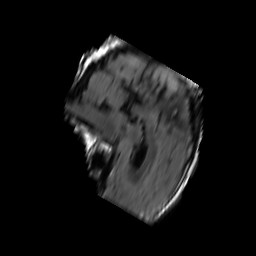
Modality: FLAIR
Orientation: sagittal
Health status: ill
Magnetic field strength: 3 T